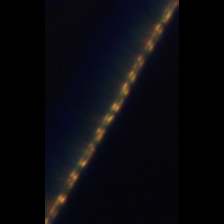
Taxon: Leptocylindrus
Group: Diatoms